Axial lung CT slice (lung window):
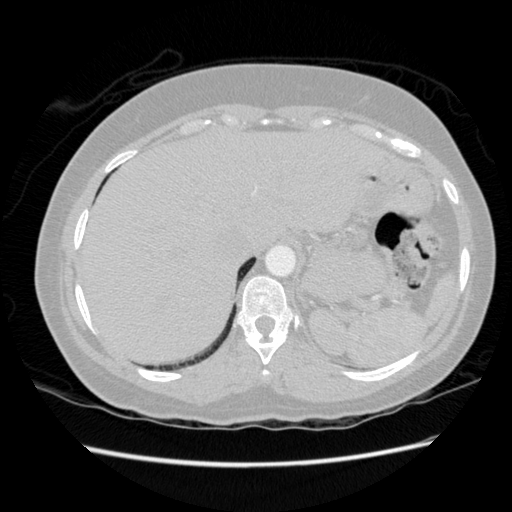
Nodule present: no